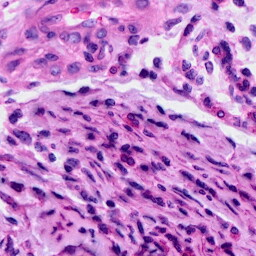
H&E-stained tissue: Cervix